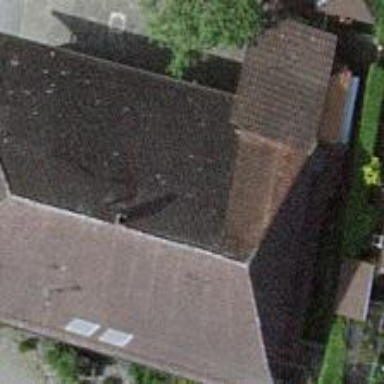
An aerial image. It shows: Farm building.